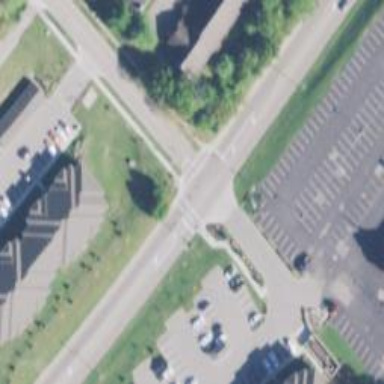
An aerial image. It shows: Footway with marked crossing.